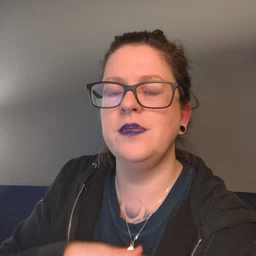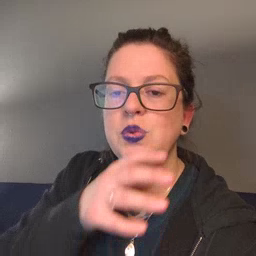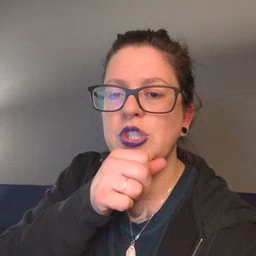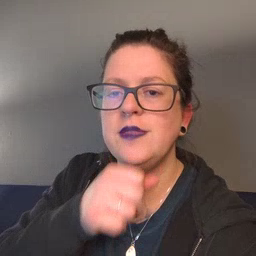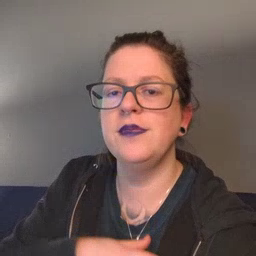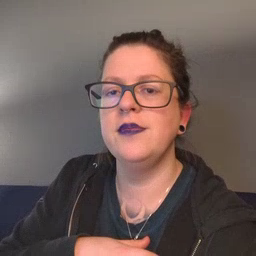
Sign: orange